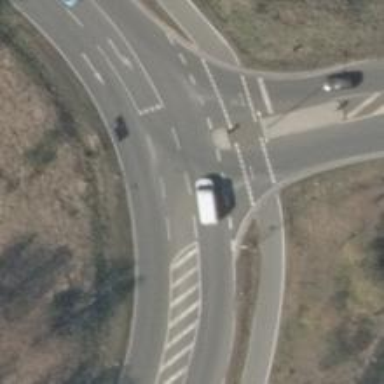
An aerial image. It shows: Uncontrolled road crossing with pedestrian island.